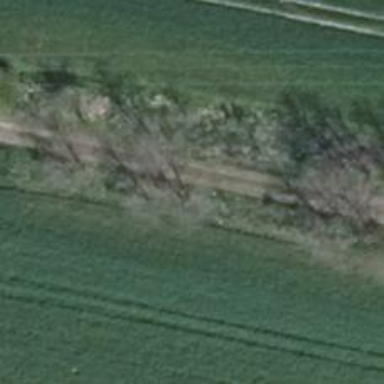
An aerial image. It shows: Deciduous broadleaved tree.